Chest X-ray:
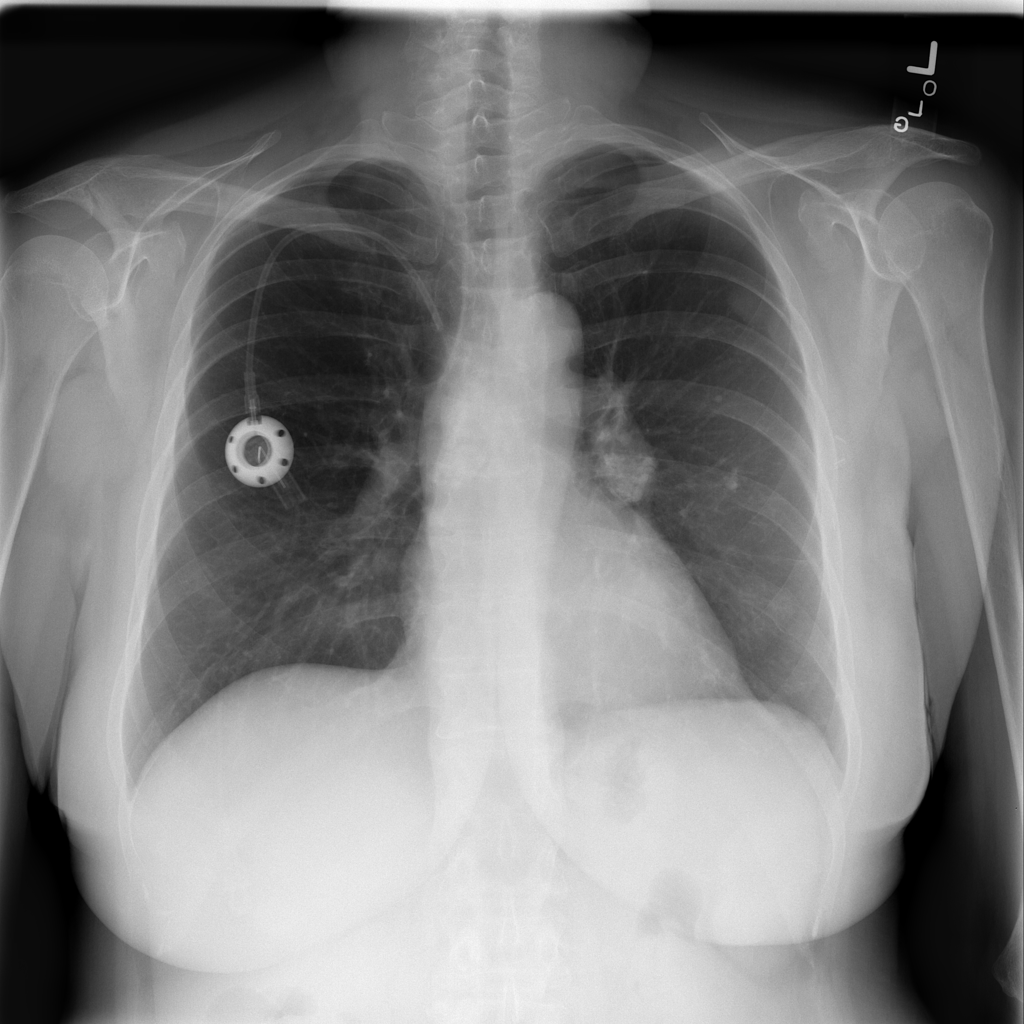
Findings: Calcification, Nodule
No abnormal finding: no